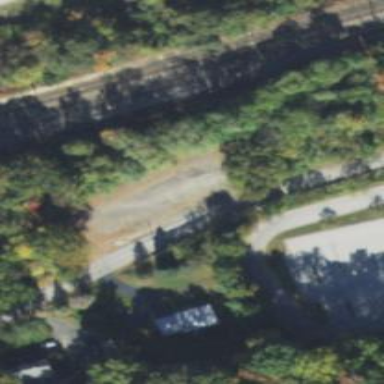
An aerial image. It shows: Abandoned railway on embankment.